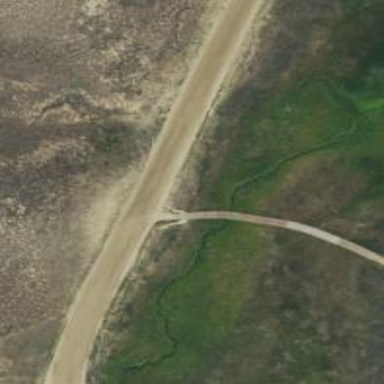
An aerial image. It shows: Track road with bridge.